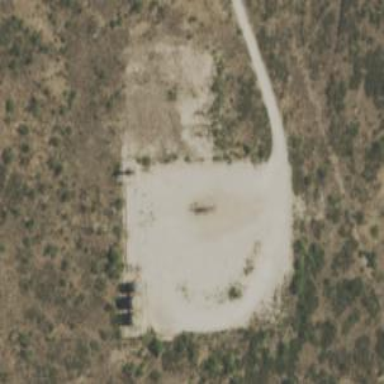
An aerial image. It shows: Petroleum well.